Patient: sex F, age 56
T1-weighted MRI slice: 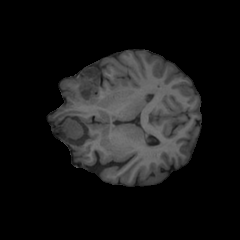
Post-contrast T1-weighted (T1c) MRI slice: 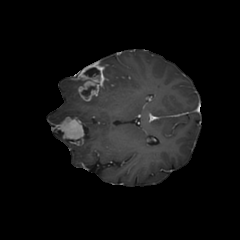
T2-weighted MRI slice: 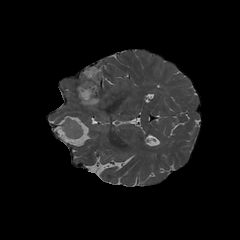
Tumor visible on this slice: yes
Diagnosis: Glioblastoma, IDH-wildtype
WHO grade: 4